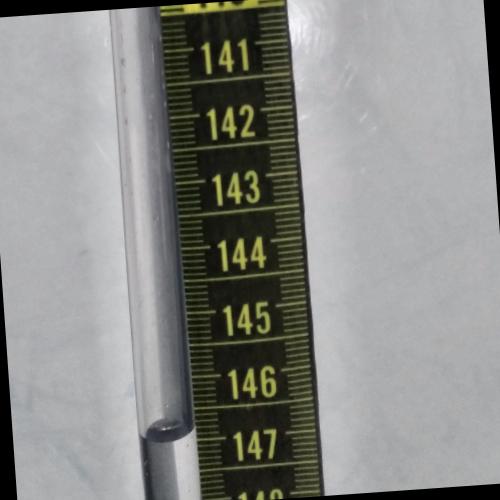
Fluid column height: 146.8 cm